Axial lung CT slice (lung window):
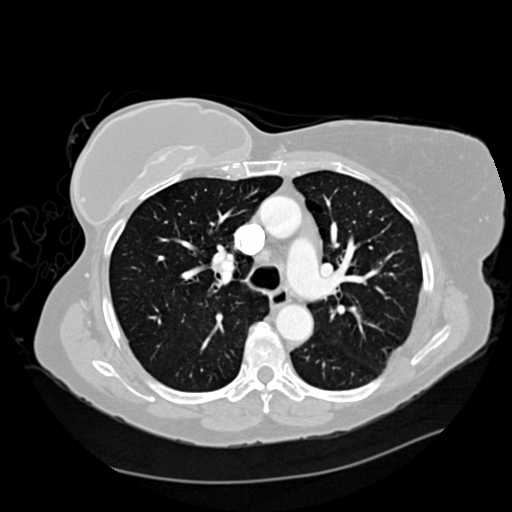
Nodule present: no